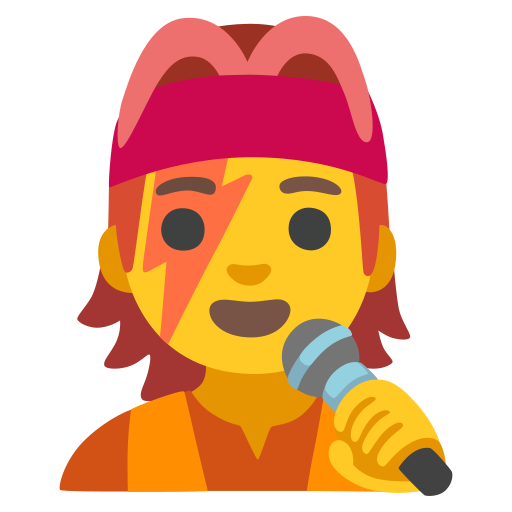
Emoji: 🧑‍🎤